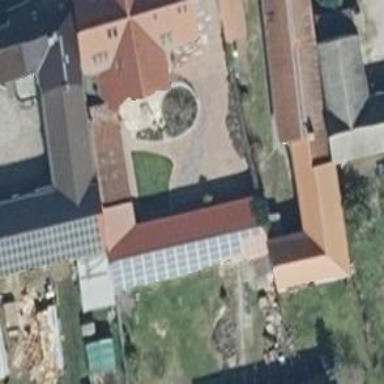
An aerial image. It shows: Solar photovoltaic panel generator installed on the roof.